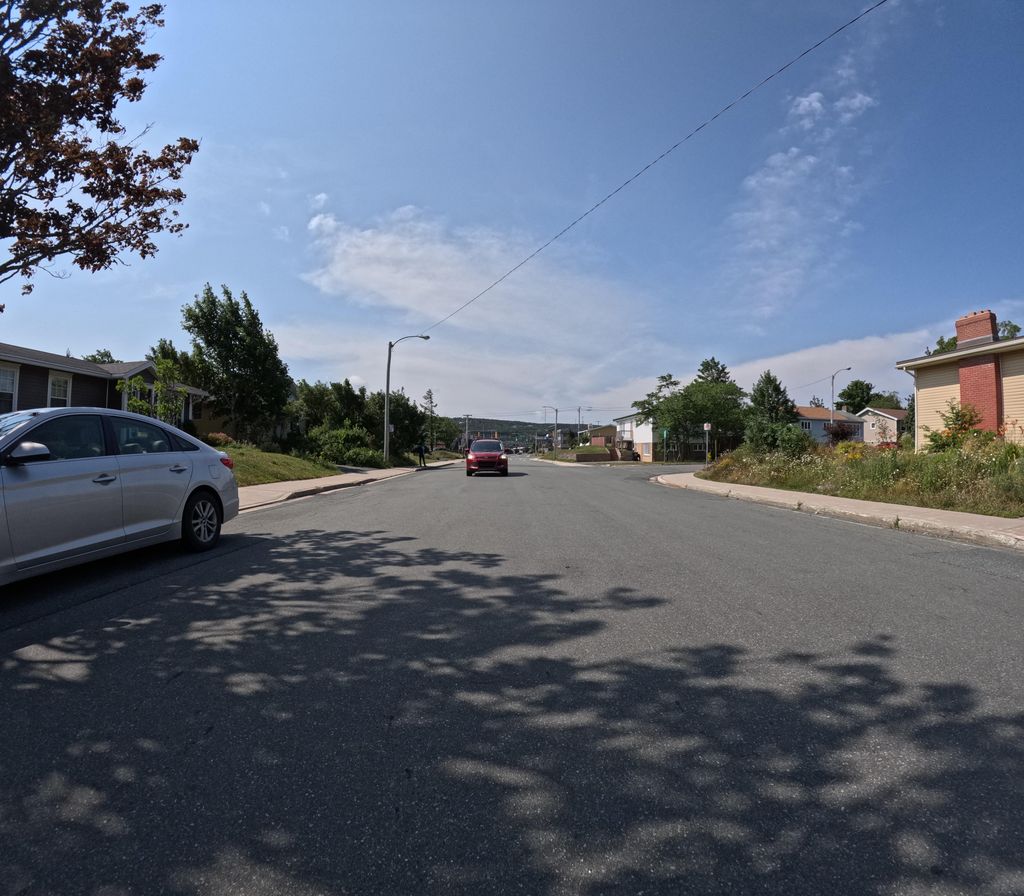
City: st_johns